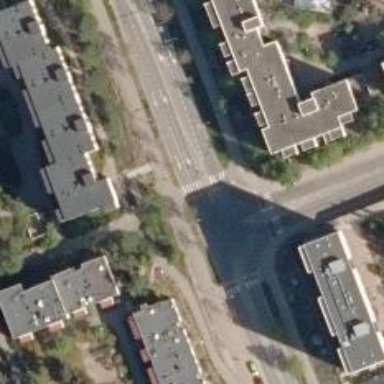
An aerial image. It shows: Marked crossing with pedestrian island.